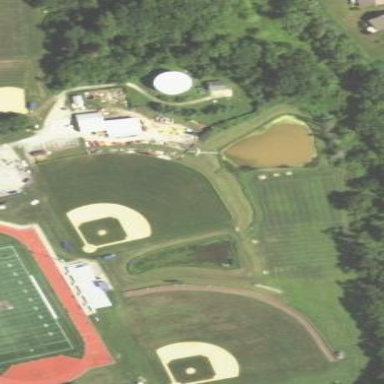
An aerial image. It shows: Baseball pitch for leisure and sports activities.